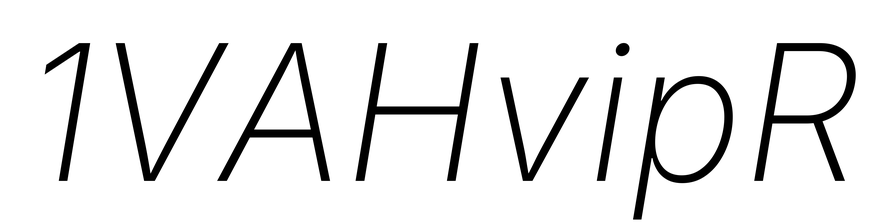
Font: Inter-Italic_ExtraLight_Italic